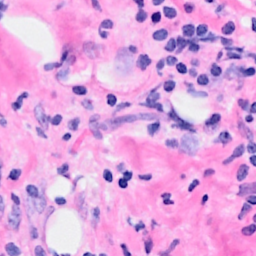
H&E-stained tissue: Breast